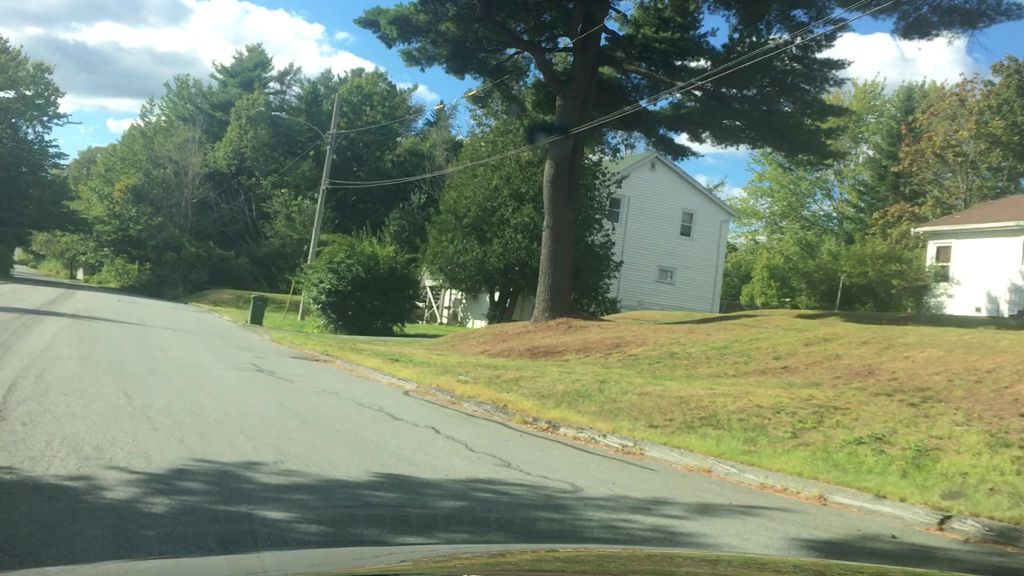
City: halifax